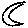
Label: moon